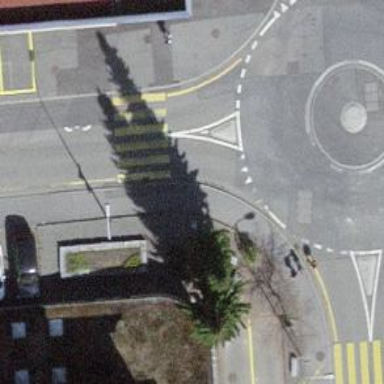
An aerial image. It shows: Kerb barrier.